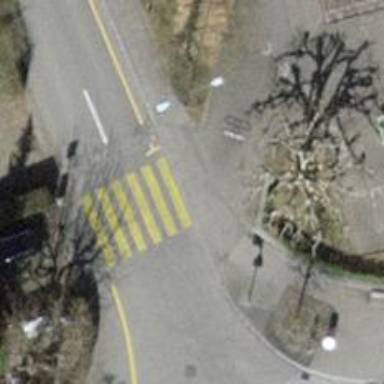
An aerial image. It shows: Marked crossing with zebra markings.